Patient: sex M, age 42
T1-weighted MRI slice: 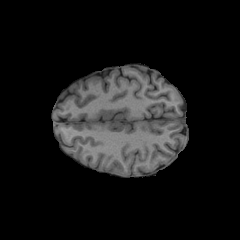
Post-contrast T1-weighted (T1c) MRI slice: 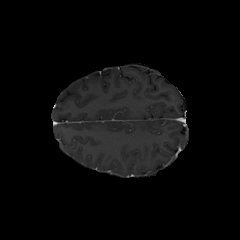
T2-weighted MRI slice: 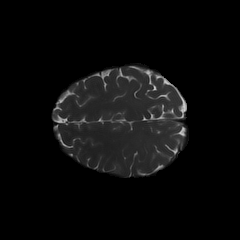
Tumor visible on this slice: no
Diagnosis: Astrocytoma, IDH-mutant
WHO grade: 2